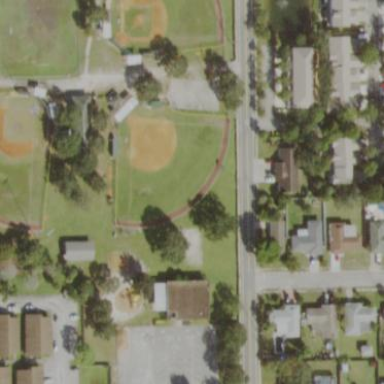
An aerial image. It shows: Baseball pitch for leisure land activities.